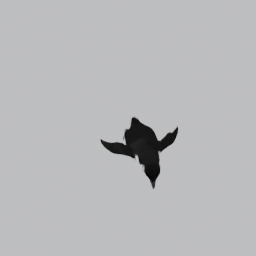
Label: animals